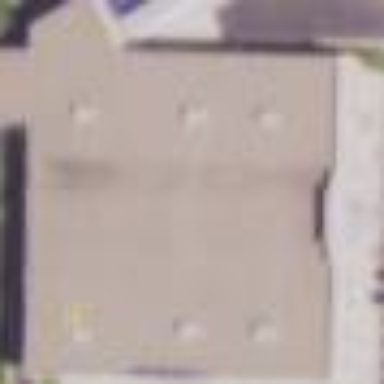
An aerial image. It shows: Building with charging station.